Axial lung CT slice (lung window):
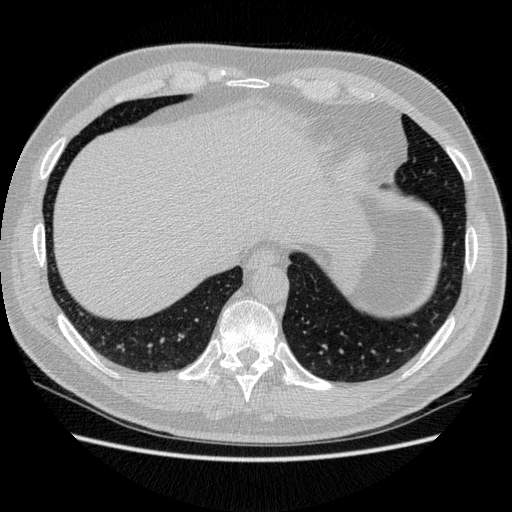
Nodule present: no